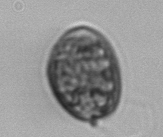
Label: Prorocentrum